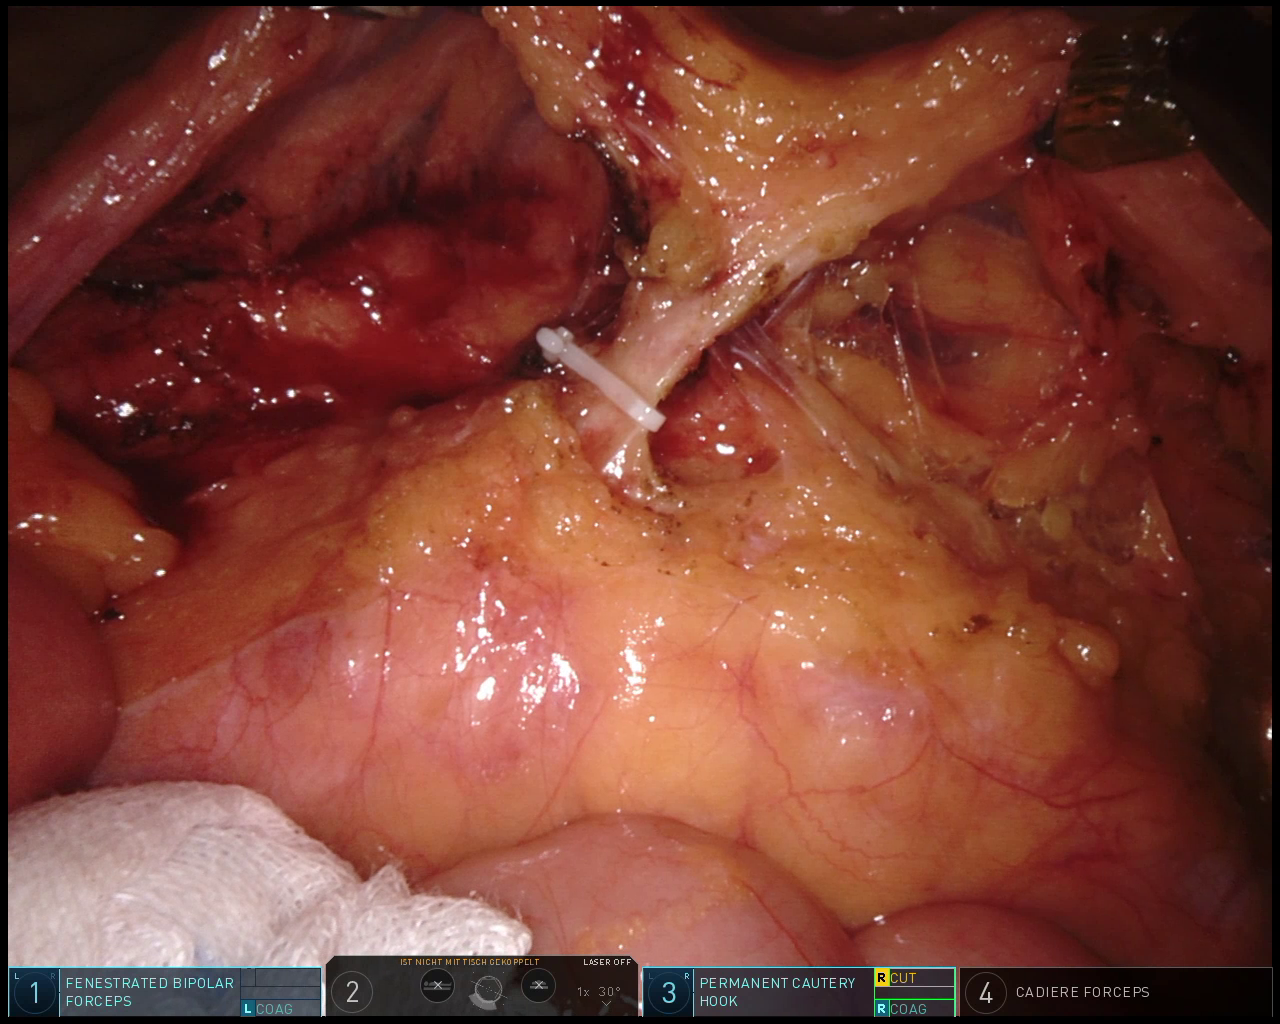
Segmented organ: small_intestine
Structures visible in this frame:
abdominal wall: no
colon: no
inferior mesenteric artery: yes
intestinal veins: no
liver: no
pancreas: no
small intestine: yes
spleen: no
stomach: no
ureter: yes
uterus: no
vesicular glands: no